Interaction volume radius: 5 \u00c5
Interaction volume height: 10 \u00c5
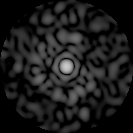
Disorder parameter: 0.8407